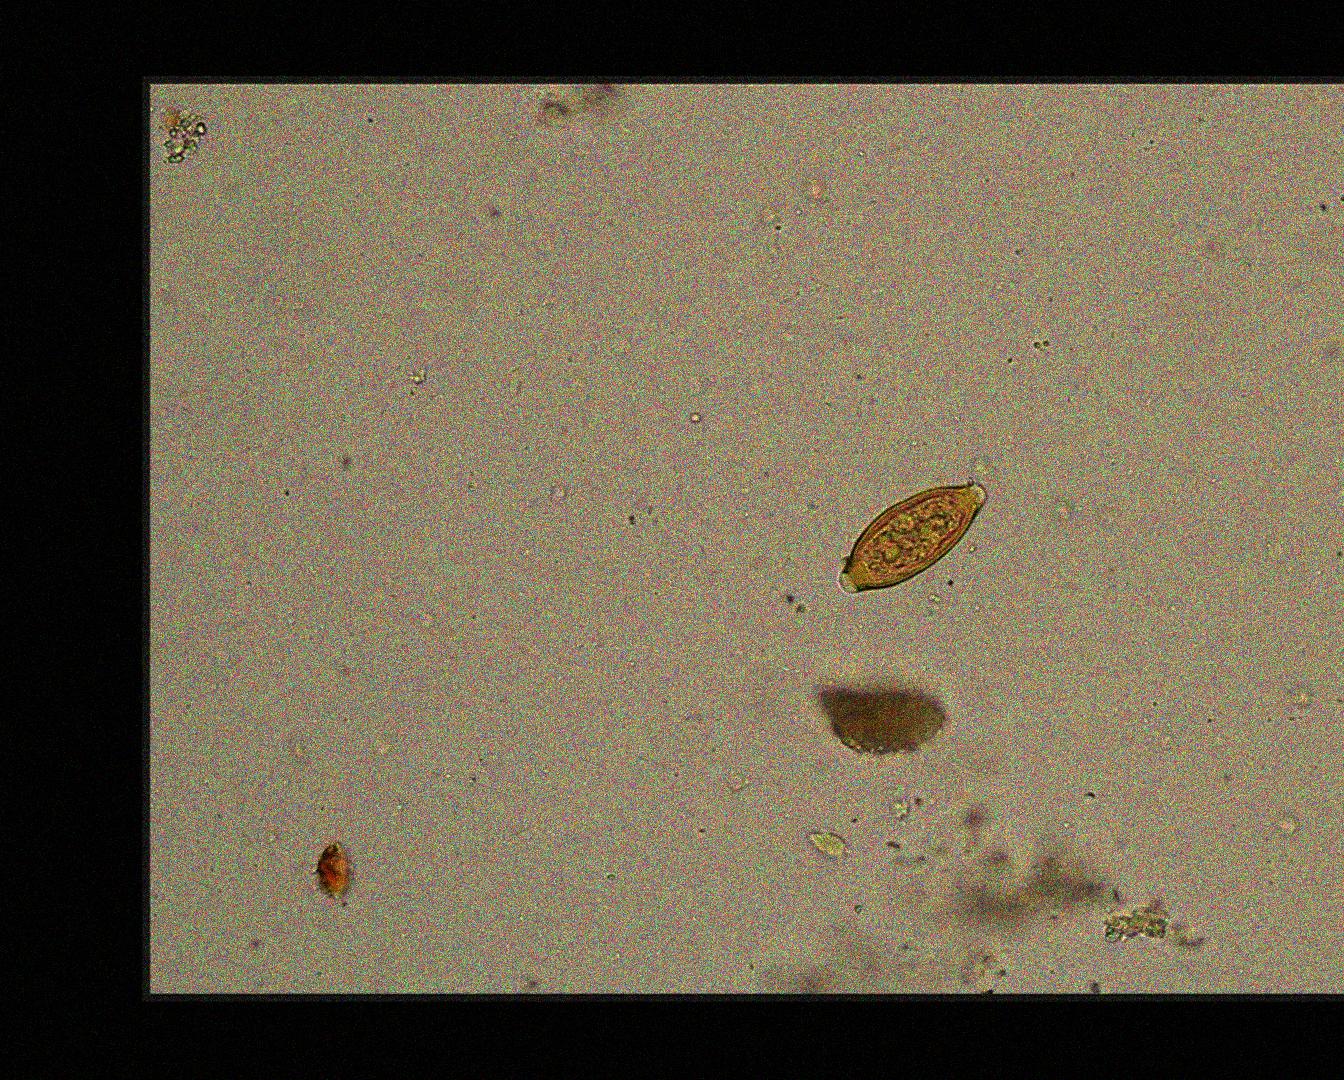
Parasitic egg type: Trichuris trichiura